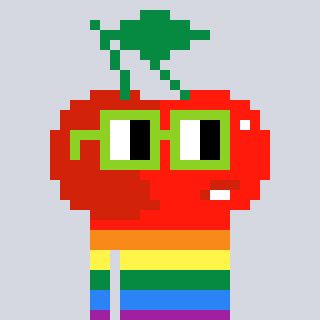
a pixel art character with square light green glasses, a cherry-shaped head and a orange-colored body on a cool background